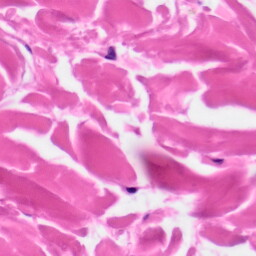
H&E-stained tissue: Skin